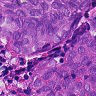
Metastatic tissue present: yes